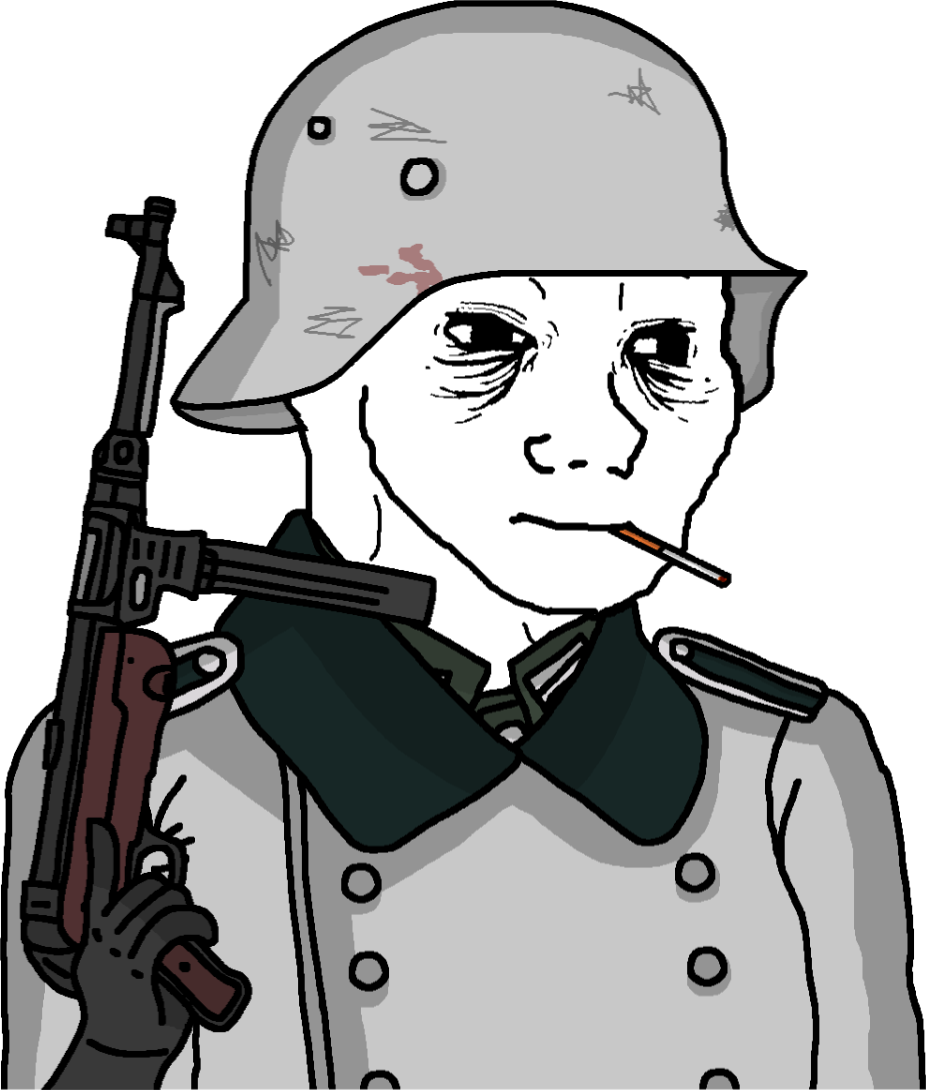
Label: 5_Doomer